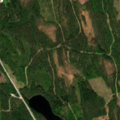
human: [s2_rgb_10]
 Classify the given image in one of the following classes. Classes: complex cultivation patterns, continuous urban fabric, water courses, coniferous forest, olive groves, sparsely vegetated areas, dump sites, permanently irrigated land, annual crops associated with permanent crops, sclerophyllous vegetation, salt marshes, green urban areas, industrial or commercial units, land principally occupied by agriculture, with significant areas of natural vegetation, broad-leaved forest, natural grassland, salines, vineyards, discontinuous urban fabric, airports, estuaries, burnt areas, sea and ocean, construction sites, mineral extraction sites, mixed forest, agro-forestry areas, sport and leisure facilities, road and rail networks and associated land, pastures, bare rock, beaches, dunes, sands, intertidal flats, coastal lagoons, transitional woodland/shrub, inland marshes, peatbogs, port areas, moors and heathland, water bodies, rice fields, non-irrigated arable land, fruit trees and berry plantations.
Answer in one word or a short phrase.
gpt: coniferous forest, mixed forest, water bodies